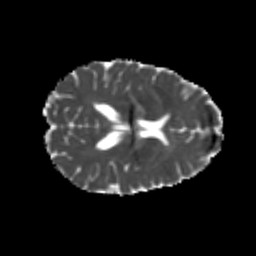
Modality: MD
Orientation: axial
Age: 21
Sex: female
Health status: healthy
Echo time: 0.074 s